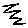
Label: zigzag